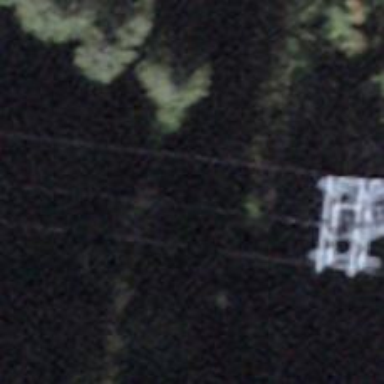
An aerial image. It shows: Pylon used for aerialway.